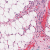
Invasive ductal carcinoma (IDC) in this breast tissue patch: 1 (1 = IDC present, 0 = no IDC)